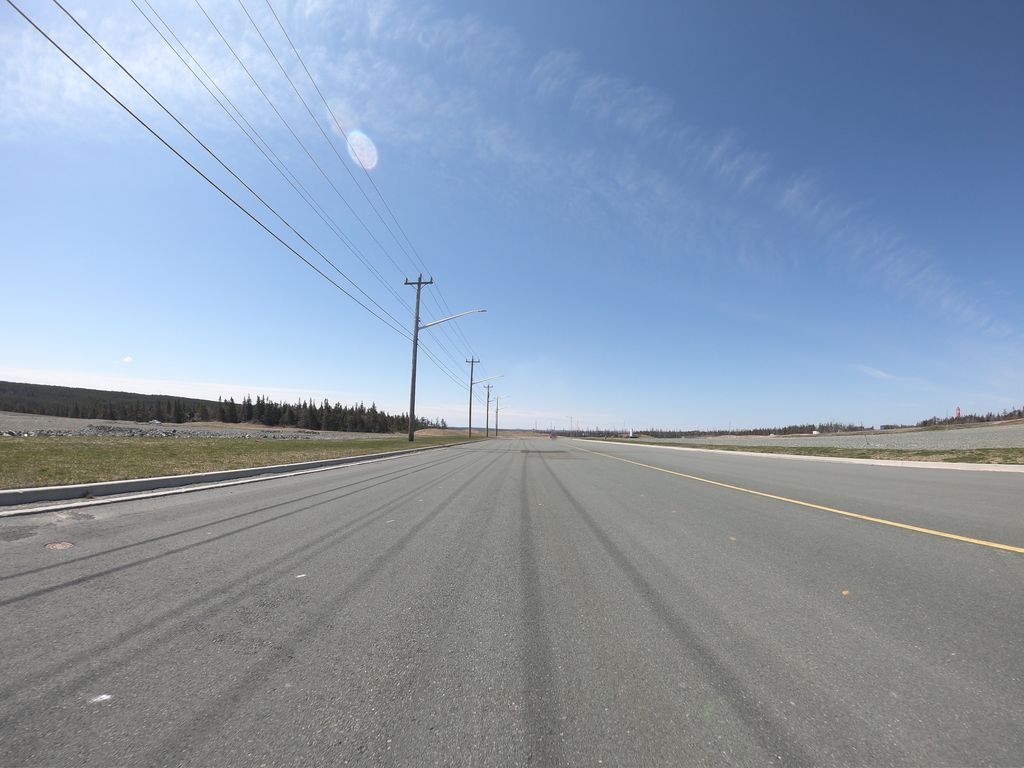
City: st_johns